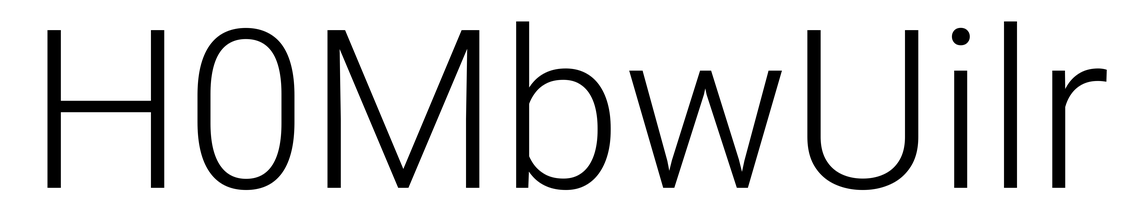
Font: Roboto_Light